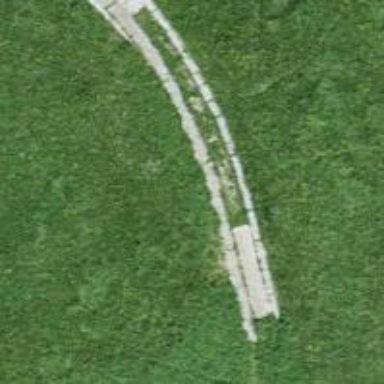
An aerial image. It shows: Bridleway.